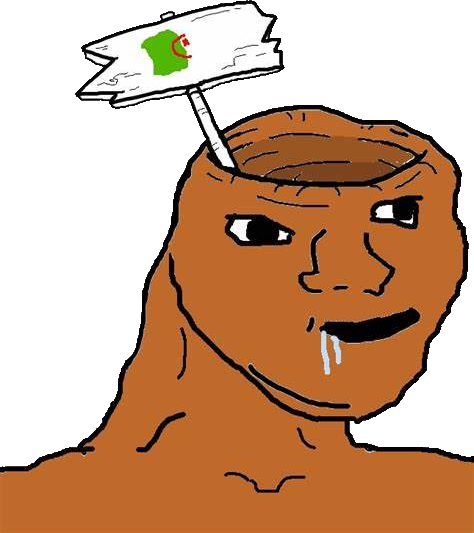
Label: 5_Brainlet